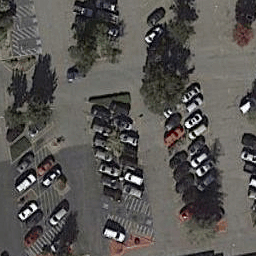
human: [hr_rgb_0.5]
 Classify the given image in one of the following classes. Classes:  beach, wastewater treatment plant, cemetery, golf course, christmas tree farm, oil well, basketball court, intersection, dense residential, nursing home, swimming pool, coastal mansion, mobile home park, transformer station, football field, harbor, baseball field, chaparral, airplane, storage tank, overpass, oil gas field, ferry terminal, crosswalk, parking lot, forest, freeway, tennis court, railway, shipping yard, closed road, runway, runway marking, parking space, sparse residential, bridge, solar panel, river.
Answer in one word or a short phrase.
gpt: parking lot